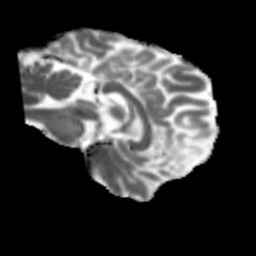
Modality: MD
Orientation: sagittal
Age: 50
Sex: female
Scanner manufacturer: siemens
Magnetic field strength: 3 T
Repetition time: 5.47 s
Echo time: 0.0854 s